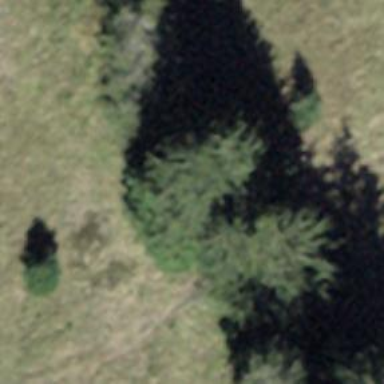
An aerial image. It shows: Row of trees in natural setting.